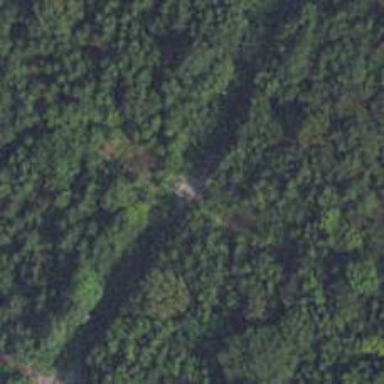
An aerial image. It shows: Abandoned road.